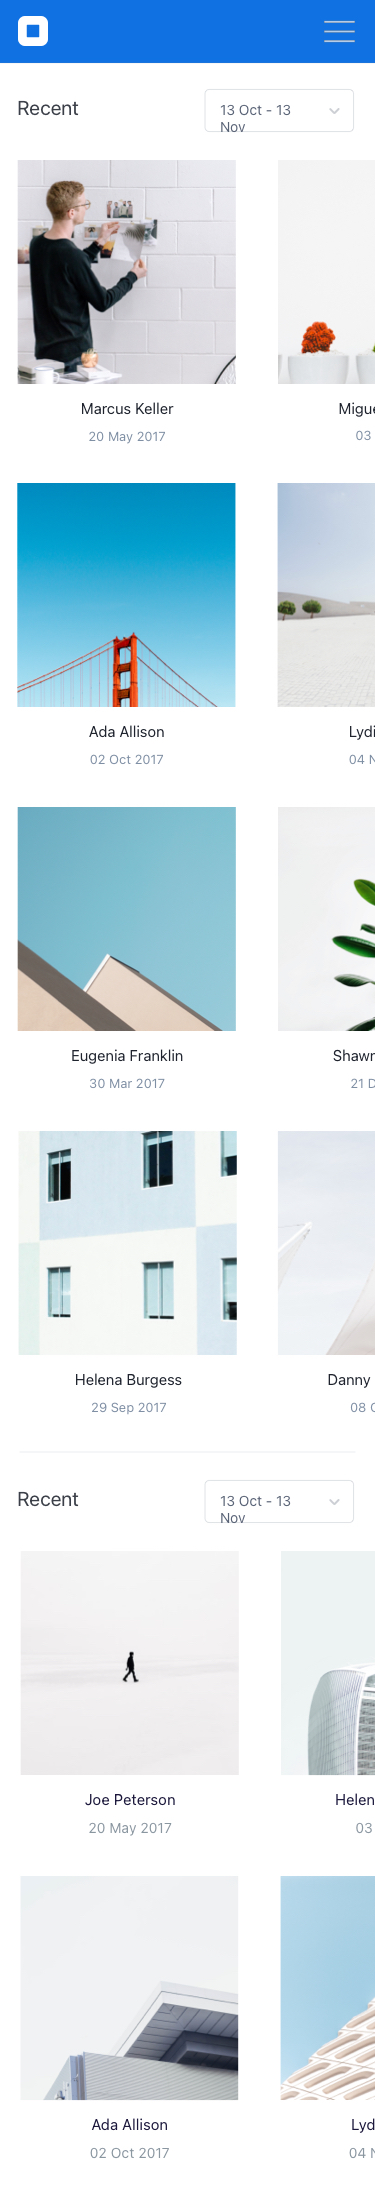
Text in this UI design:
Lydia Mack
04 Nov 2017
Ada Allison
02 Oct 2017
Helen Anderson
03 Jul 2017
Joe Peterson
20 May 2017
13 Oct - 13 Nov
Recent
Danny Fernandez
08 Oct 2017
Helena Burgess
29 Sep 2017
Shawn Richards
21 Dec 2017
Eugenia Franklin
30 Mar 2017
Lydia Mack
04 Nov 2017
Ada Allison
02 Oct 2017
Miguel Brewer
03 Jul 2017
Marcus Keller
20 May 2017
13 Oct - 13 Nov
Recent